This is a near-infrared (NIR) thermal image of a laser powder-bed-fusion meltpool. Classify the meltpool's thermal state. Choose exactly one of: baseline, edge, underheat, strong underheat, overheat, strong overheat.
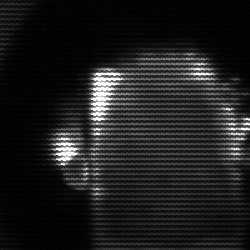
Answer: baseline